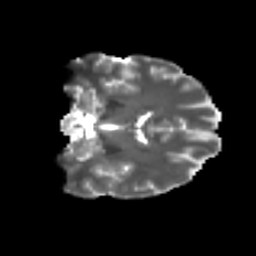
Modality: T2w
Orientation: coronal
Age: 23
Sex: female
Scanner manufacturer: ge
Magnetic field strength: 3 T
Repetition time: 7.8 s
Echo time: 0.0606 s